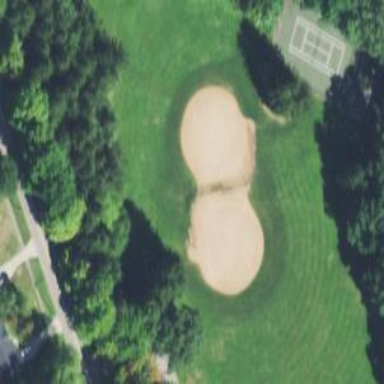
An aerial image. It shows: Baseball pitch for leisure land activities.